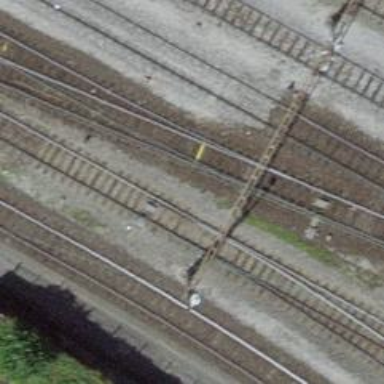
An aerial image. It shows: Single-track railway yard.